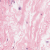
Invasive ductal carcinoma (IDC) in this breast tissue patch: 0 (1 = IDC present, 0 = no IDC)